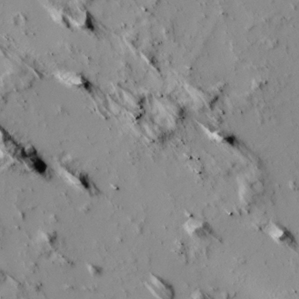
Label: non_frost